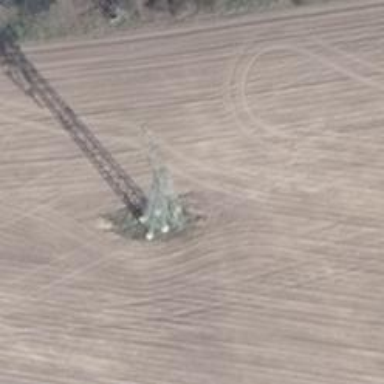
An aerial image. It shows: Power tower.